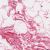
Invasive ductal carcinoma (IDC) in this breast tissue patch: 0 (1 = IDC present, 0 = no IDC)